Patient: sex M, age 48
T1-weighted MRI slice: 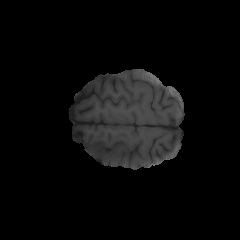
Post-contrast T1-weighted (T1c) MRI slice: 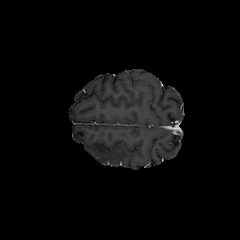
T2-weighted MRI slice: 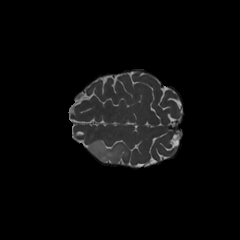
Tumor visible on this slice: yes
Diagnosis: Astrocytoma, IDH-mutant
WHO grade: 3